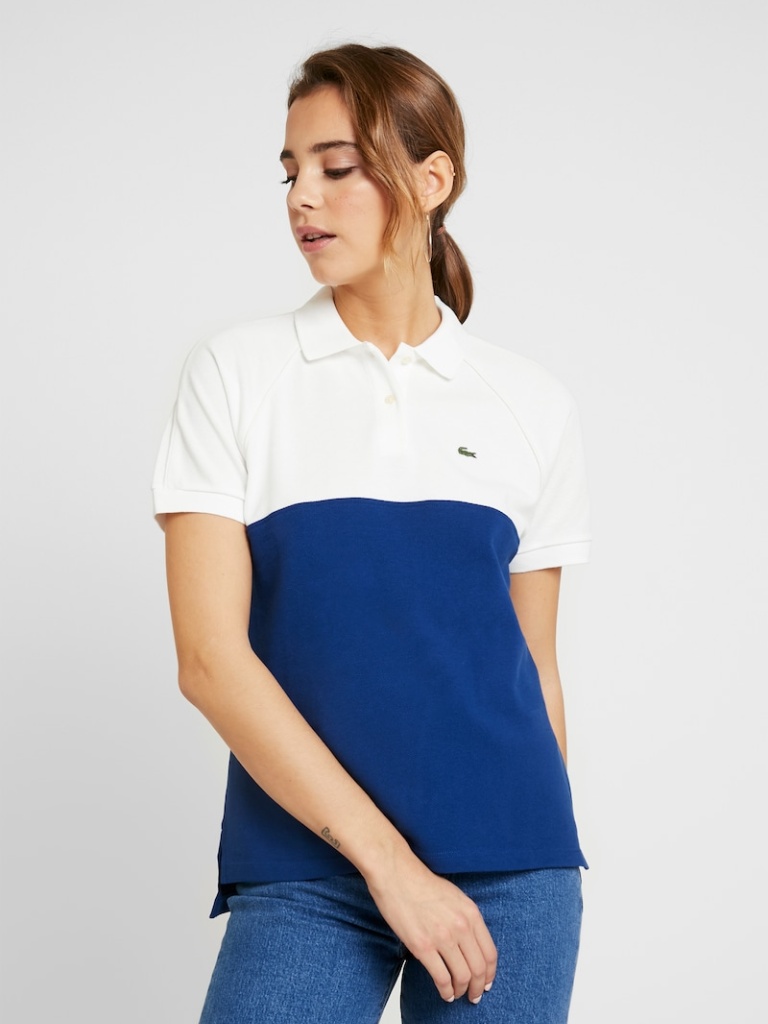
cotton regular short sleeve hip length Untucked polo polo